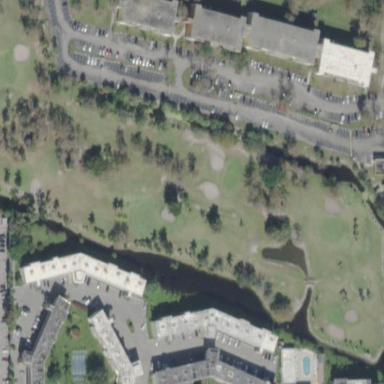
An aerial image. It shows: Golf course.